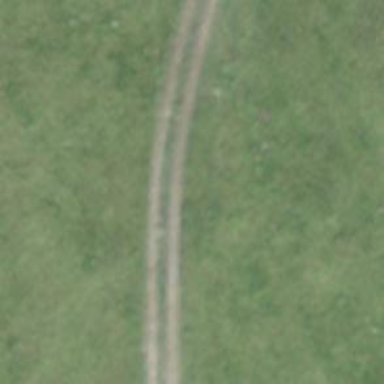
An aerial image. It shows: Service road with gravel surface.